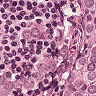
Metastatic tissue present: yes